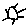
Label: sun